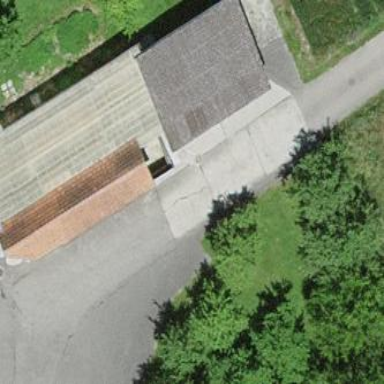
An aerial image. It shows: Garage building.